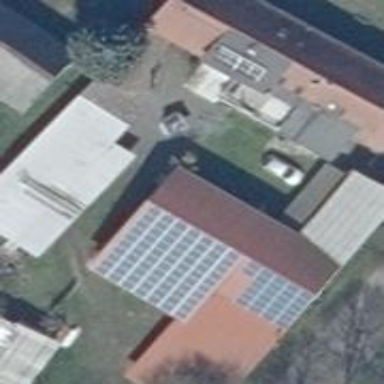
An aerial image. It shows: Small solar photovoltaic panel used as generator to produce electricity.